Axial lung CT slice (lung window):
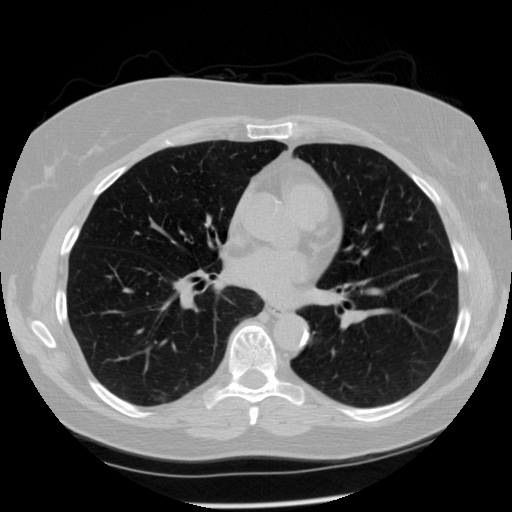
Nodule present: no